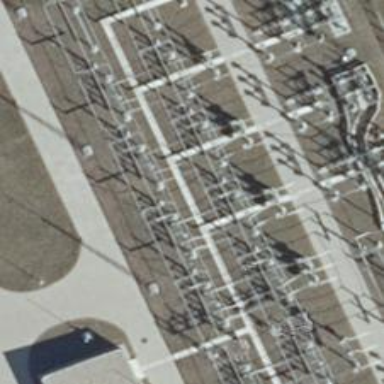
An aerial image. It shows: Busbar power line with 3 cables.